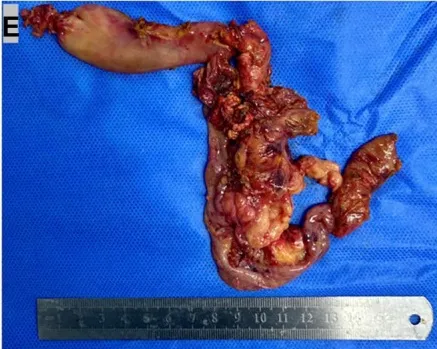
Robotic child reconstruction and specimens. (E) Specimens removed with the Endo Bag.
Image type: medical_photograph (other_medical_photograph)